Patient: sex M, age 55
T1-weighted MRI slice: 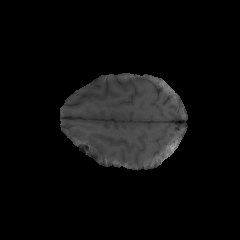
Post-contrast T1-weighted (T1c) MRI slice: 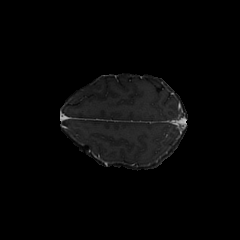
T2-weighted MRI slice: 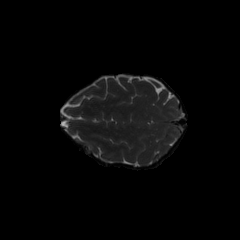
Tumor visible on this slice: no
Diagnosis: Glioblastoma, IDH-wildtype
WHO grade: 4